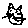
Label: cat